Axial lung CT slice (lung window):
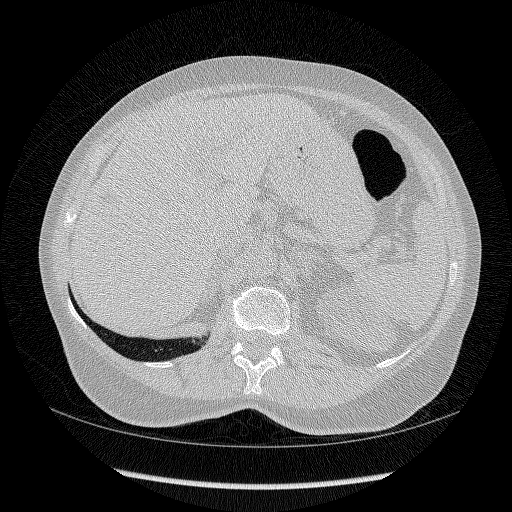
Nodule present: no